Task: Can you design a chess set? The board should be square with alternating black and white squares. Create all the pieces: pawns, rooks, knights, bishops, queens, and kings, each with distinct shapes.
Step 2872:
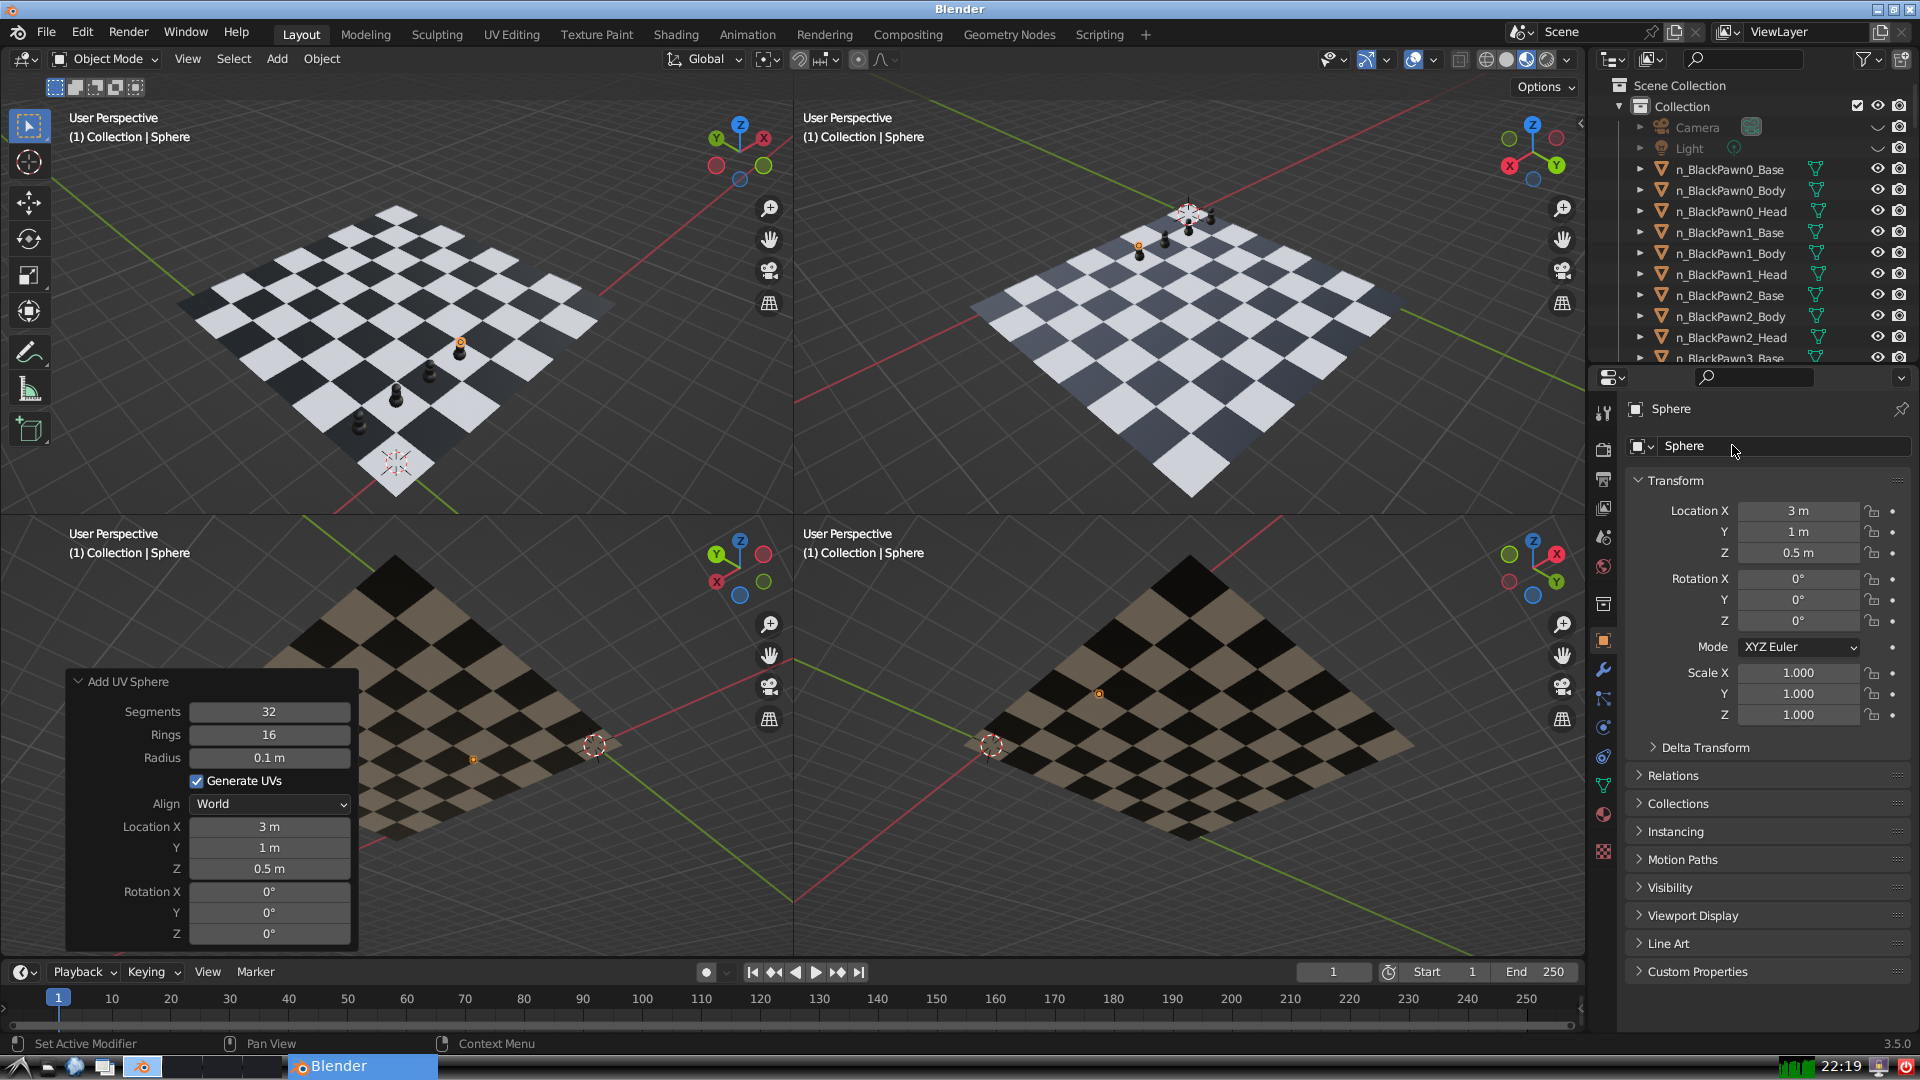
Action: click: no